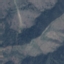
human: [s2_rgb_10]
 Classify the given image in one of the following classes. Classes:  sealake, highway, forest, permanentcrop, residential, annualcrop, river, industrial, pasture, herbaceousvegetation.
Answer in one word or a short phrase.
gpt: HerbaceousVegetation